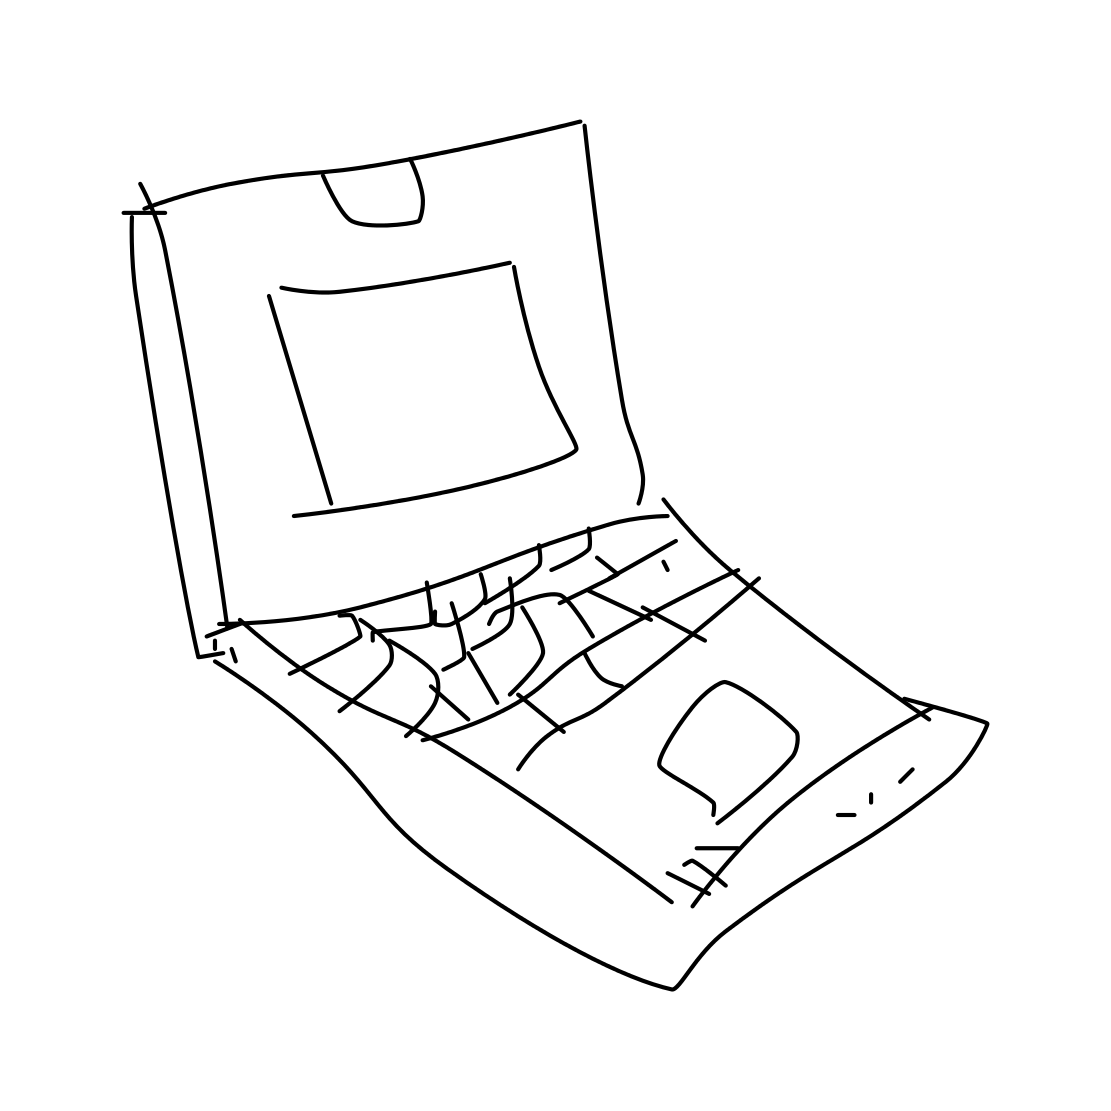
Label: laptop